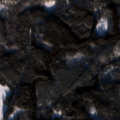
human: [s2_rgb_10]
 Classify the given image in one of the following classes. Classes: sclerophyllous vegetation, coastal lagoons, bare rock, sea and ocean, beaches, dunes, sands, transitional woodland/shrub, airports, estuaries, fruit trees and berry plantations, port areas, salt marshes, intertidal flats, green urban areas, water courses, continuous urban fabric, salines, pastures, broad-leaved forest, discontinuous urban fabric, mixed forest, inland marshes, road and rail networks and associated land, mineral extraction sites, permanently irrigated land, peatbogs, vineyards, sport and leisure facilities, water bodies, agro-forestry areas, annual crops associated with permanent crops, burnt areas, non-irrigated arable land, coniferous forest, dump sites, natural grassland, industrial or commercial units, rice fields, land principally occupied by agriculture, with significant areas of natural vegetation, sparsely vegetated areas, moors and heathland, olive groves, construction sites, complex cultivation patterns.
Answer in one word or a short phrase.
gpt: non-irrigated arable land, coniferous forest, mixed forest